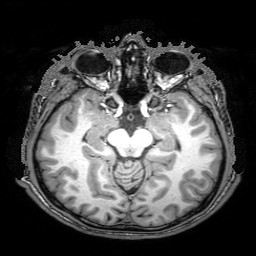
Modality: T1w
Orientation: axial
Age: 18
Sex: male
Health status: ill
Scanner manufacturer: philips
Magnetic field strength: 3 T
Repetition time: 8.202 s
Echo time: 3.755 s